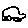
Label: car